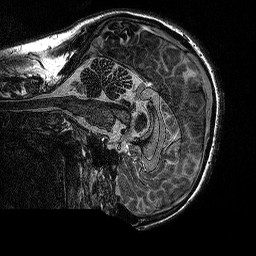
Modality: MP2RAGE
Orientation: sagittal
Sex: male
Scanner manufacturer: siemens
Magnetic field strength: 3 T
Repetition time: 5 s
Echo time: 0.00292 s